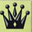
Piece: bQ